Field crop: maize
Growth stage: 1
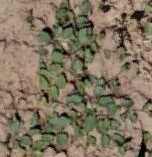
Species: convolvulus